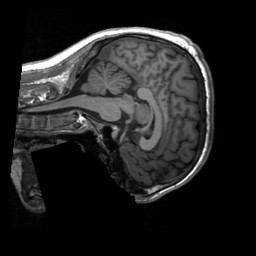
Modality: T1w
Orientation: sagittal
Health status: healthy
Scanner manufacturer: siemens
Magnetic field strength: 3 T
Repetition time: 2.3 s
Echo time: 0.00207 s